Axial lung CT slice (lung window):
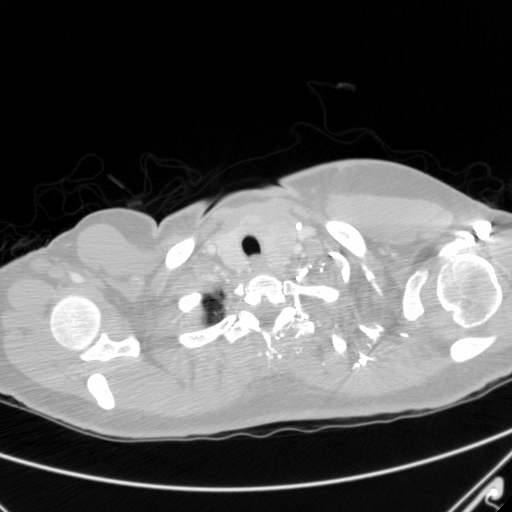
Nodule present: no